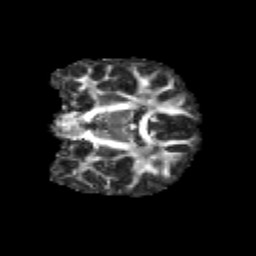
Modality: FA
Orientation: coronal
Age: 12
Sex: female
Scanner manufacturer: siemens
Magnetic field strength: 3 T
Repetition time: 3.8 s
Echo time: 0.07 s